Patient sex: F
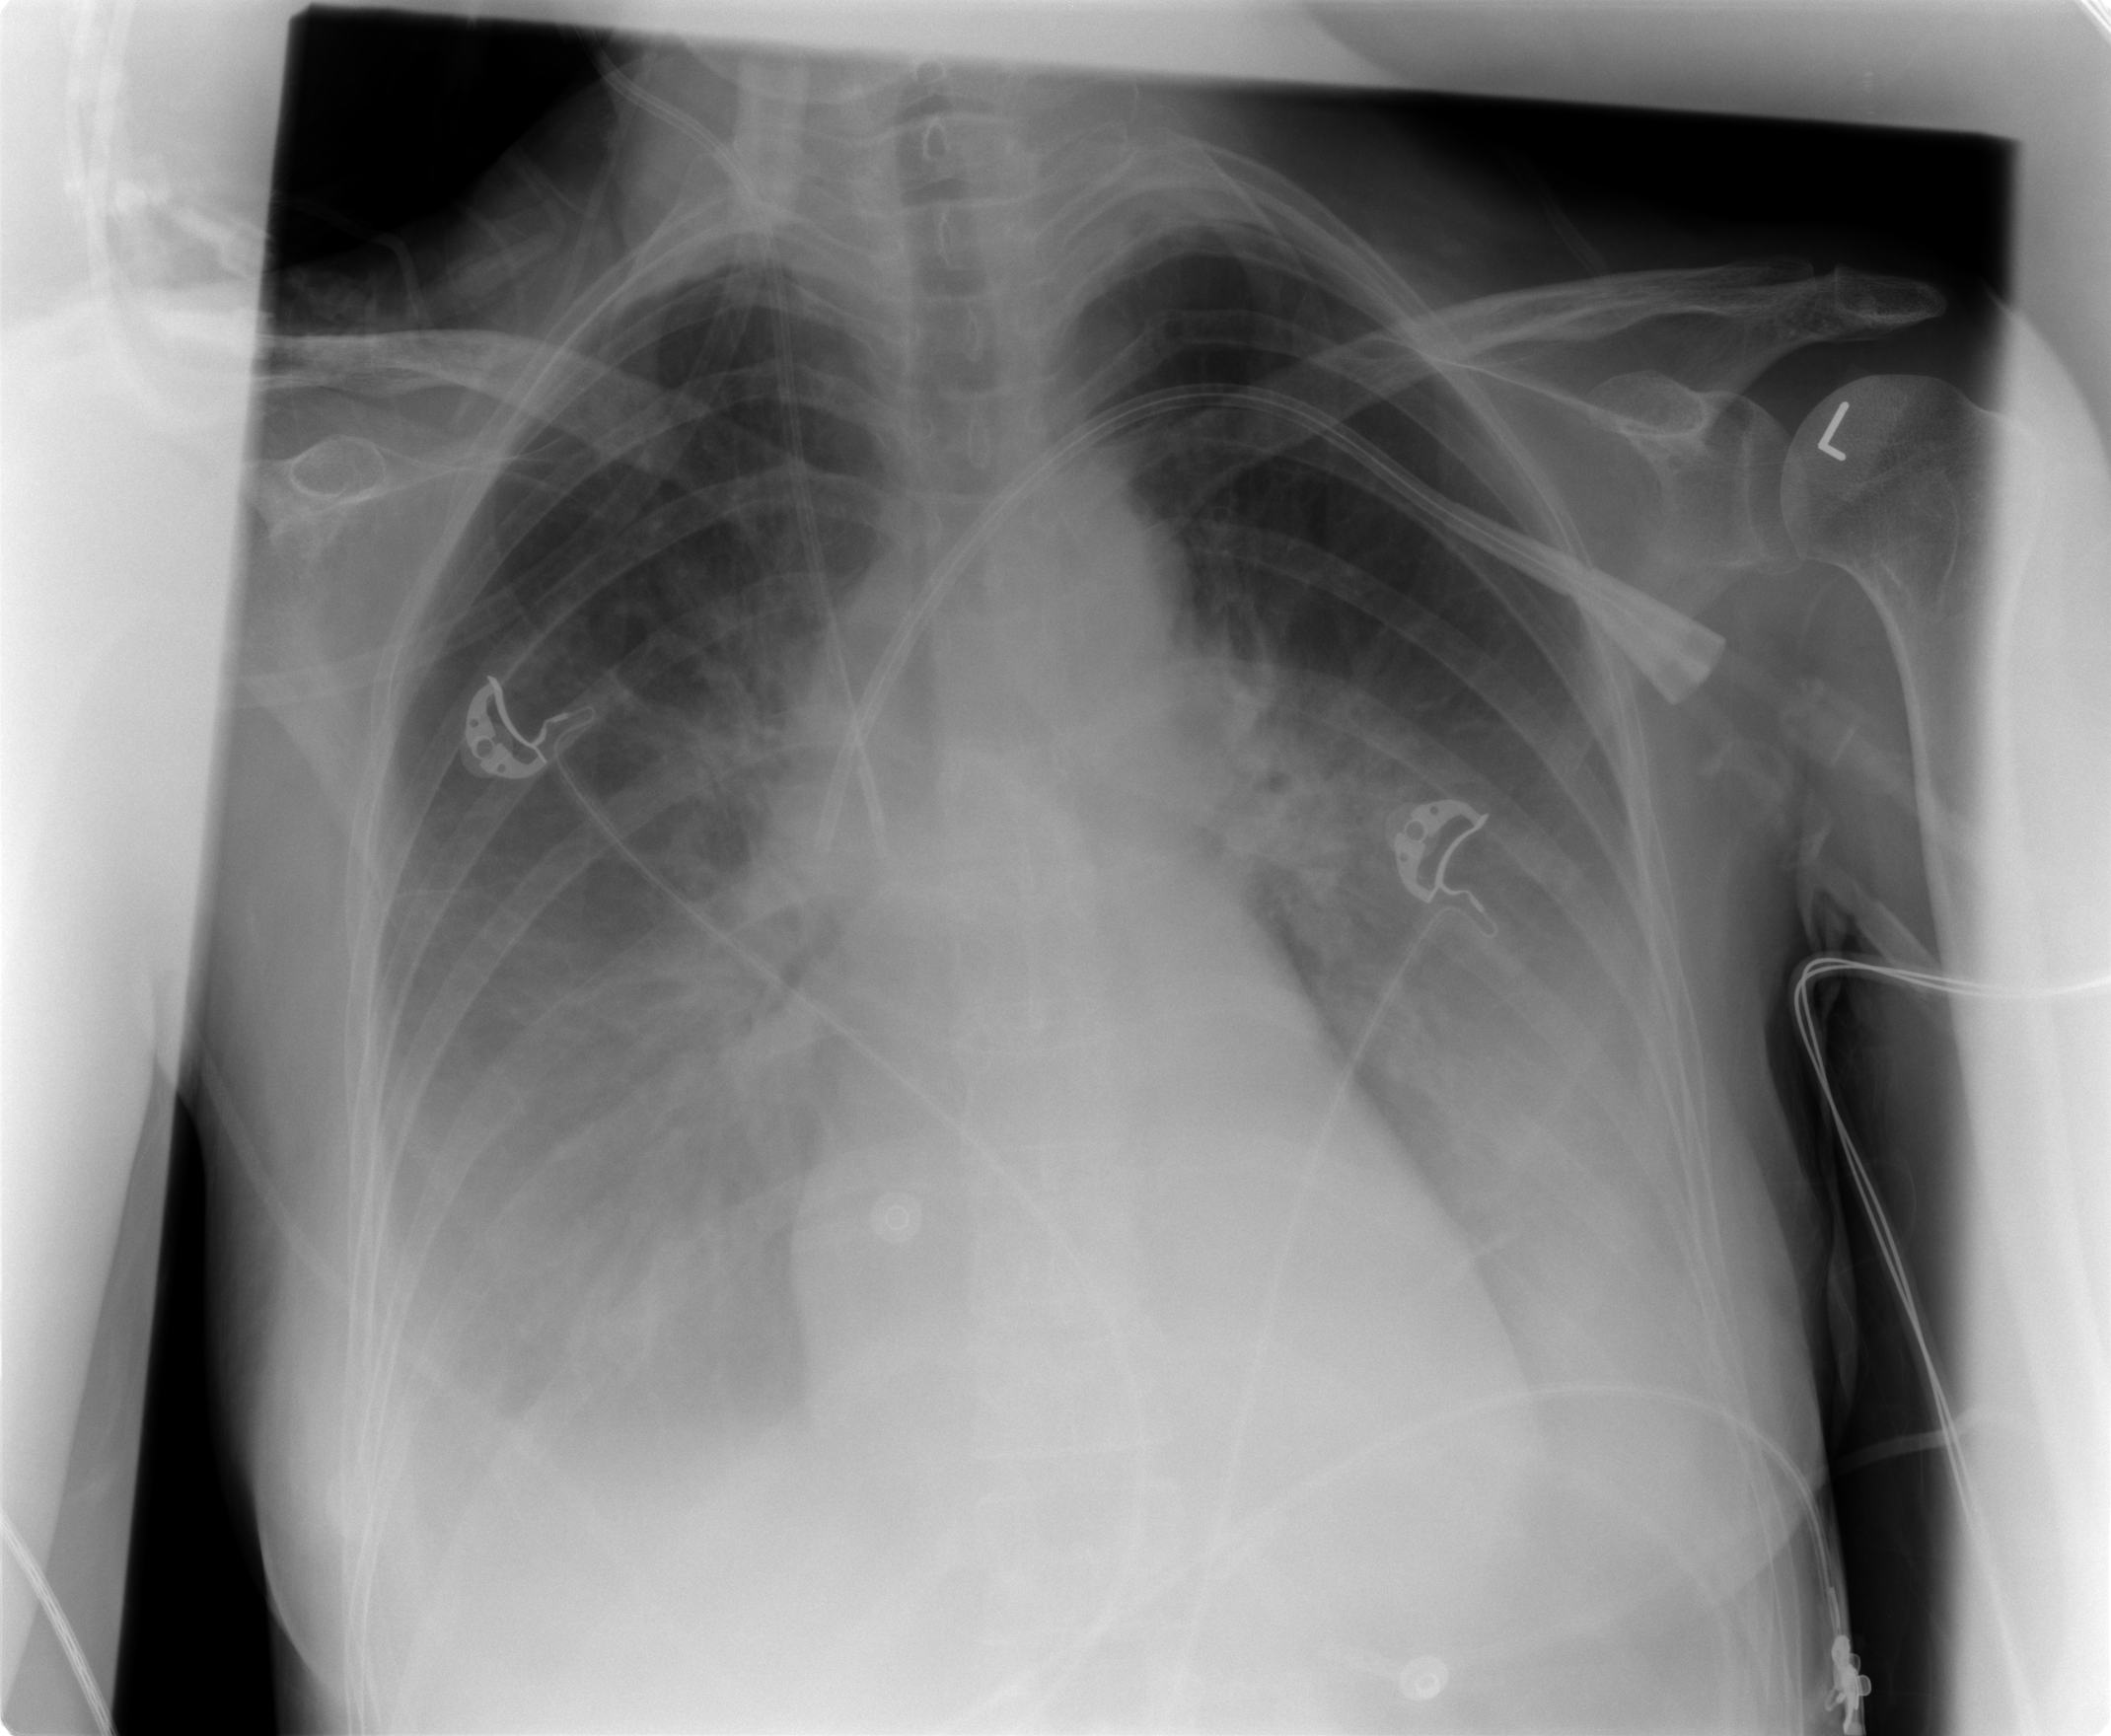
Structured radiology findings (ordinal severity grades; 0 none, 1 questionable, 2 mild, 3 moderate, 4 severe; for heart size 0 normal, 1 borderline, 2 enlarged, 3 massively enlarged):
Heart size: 0
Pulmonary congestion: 2
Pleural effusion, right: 3
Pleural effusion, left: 3
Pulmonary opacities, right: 2
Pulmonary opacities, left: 2
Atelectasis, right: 2
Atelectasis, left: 2